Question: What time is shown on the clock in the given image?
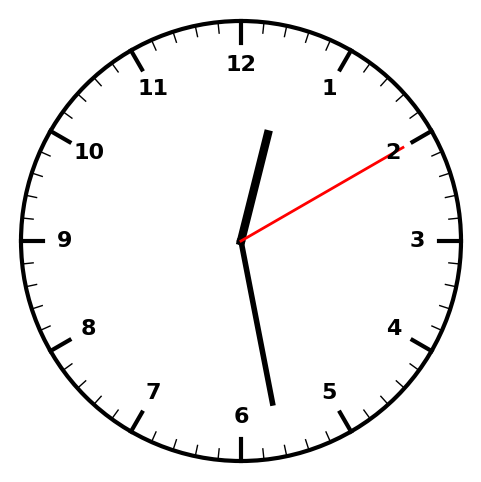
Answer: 12:28:10